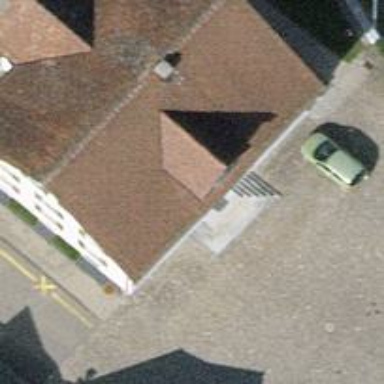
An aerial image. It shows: Town hall.